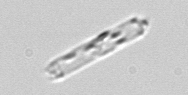
Label: Cerataulina_pelagica